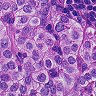
Metastatic tissue present: yes